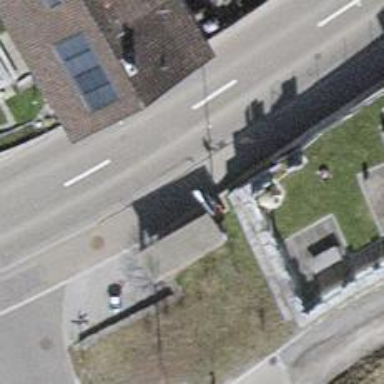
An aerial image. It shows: Bus stop with shelter. It is platform for public transport.